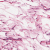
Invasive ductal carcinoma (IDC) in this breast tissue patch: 0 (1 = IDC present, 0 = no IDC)